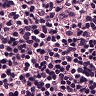
Metastatic tissue present: no